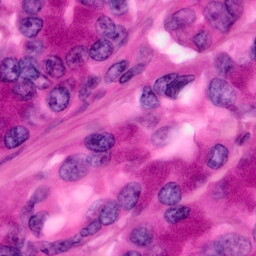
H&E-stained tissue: Pancreatic